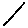
Label: line